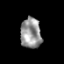
Tissue: prostate
Cell type: T cells
Senescence score: 0.3333
Nuclear area (px): 617
Mean DAPI intensity: 150.194